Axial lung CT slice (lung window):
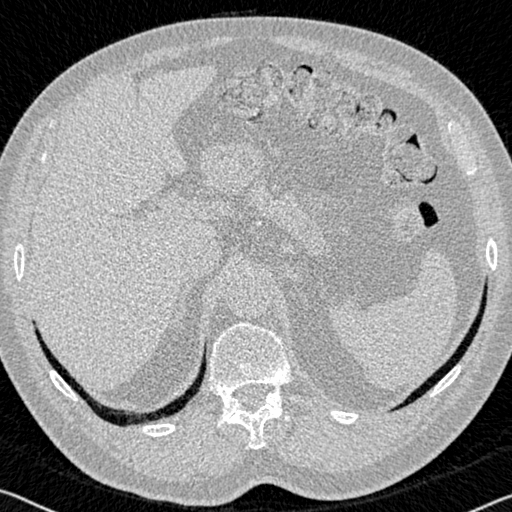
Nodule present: no